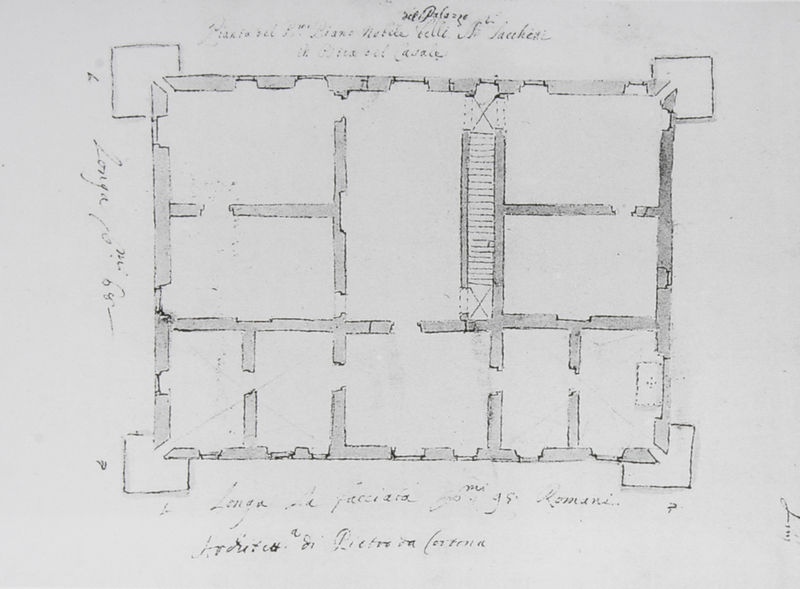
Titel: Grundriss des 1. Obergeschosses der Villa Sacchetti-Chigi, Castelfusano
Künstler: Pier Leone Ghezzi
Standort: London
Institution: Courtauld Institute Galleries, Blunt Collection
Schlagwörter: feder, weiß, fenster, grau, raum, schwarz, skizze, säulen, tisch, tür, zeichnung, zimmer, gebäude, haus, architektur, blass, möbel, blatt, schrift, papier, ecke, italien, türen, mauer, linien, signiert, vogelperspektive, treppe, einfach, wohnung, symmetrie, inschrift, goya, aufgang, aufsicht, rechtecke, wände, wei, eingang, escalier, gang, tusche, zugang, innenhof, kloster, kreuz, rechteck, türme, palast, palazzo, mauerwerk, symmetrisch, stich, text, buchstaben, beschriftung, bleistift, flur, räume, entwurf, altar, rom, ecken, villa, maison, mauern, eckpfeiler, treppenhaus, rechteckig, kapelle, plan, niesche, durchbruch, quadrat, handschrift, anordnung, geschoss, grundriss, etage, bauplan, architekt, schreibschrift, vorraum, aufteilung, palladio, innenräume, beschriftet, nieschen, durchgänge, raumanordnung, obergeschoss, aufmass, architecture, porte, carré, foyer, cortona, da cortona, pietro da cortona, bestand, raumaufteilung, ecktürme, lücken, raumverteilung, einteilung, italienisch, ausgrabung, funktional, espace, türt, betonte ecken, gesamtanlage, monchambert, schwarz weiß grau, batiment, dimensions, mots, pièces, coins, salles